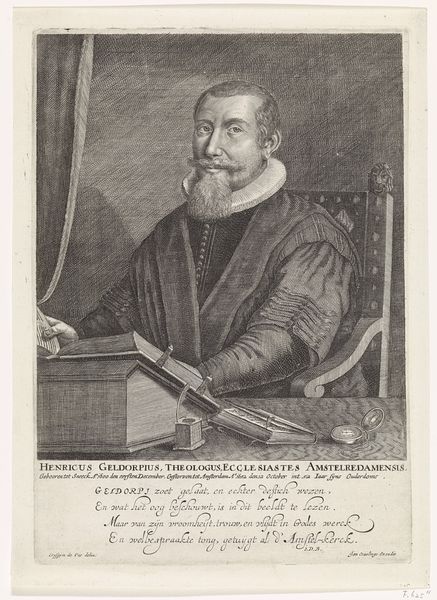
Titel: Portret van Henricus Geldorp
Künstler: Crispijn van de (II) Passe
Standort: Amsterdam
Institution: Rijksmuseum
Schlagwörter: feder, mann, daumen, mund, nase, ohr, stirn, stuhl, bart, jacke, augen, falten, kragen, vollbart, ärmel, bildnis, portrait, vorhang, mantel, sessel, schrift, bücher, schreibtisch, grafik, thron, brauen, stuhllehne, uhr, buch, druck, radierung, krause, löwenkopf, schnautzer, stift, tinte, pult, schreiben, taschenuhr, tintenfass, kompass, theologe, henricus, kompas, taschenhur, geldorfpius